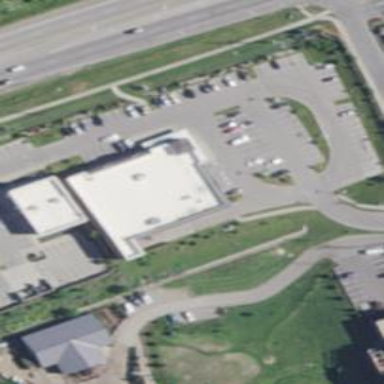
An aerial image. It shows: Building that houses supermarket.